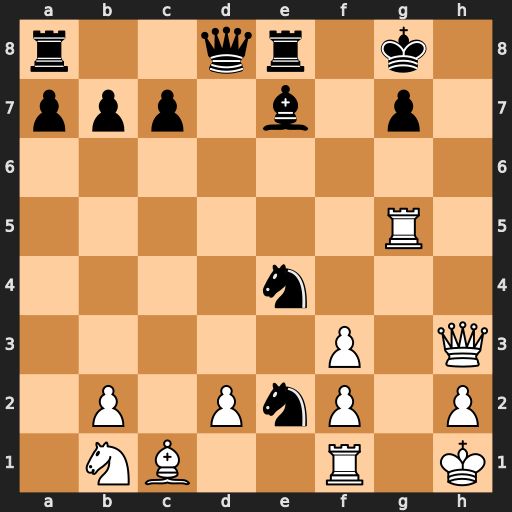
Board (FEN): r2qr1k1/ppp1b1p1/8/6R1/4n3/5P1Q/1P1PnP1P/1NB2R1K
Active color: w
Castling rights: -
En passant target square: -
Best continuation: Qe6+ Kf8 Rh5 g6 Qxg6